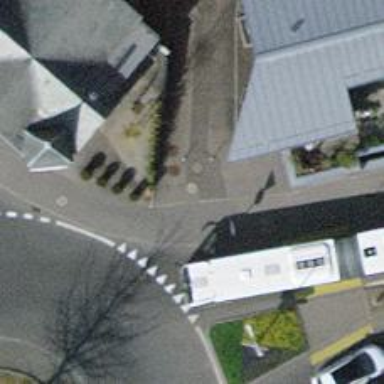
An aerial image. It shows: Bollard barrier.